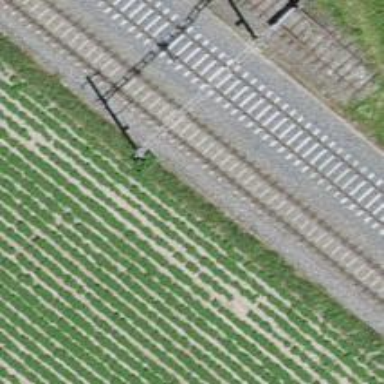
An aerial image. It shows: Single-track railway with electrified contact lines.